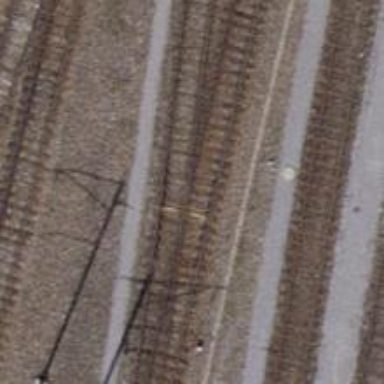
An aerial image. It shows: Railway with electrified contact lines.